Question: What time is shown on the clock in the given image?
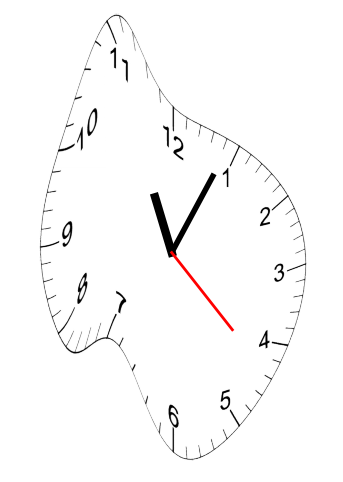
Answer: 11:04:22